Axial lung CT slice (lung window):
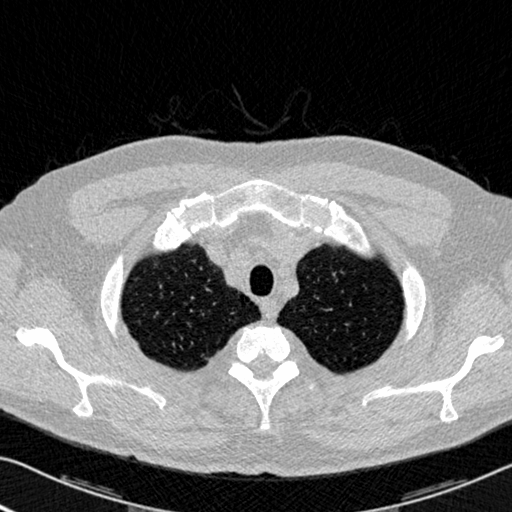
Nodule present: no